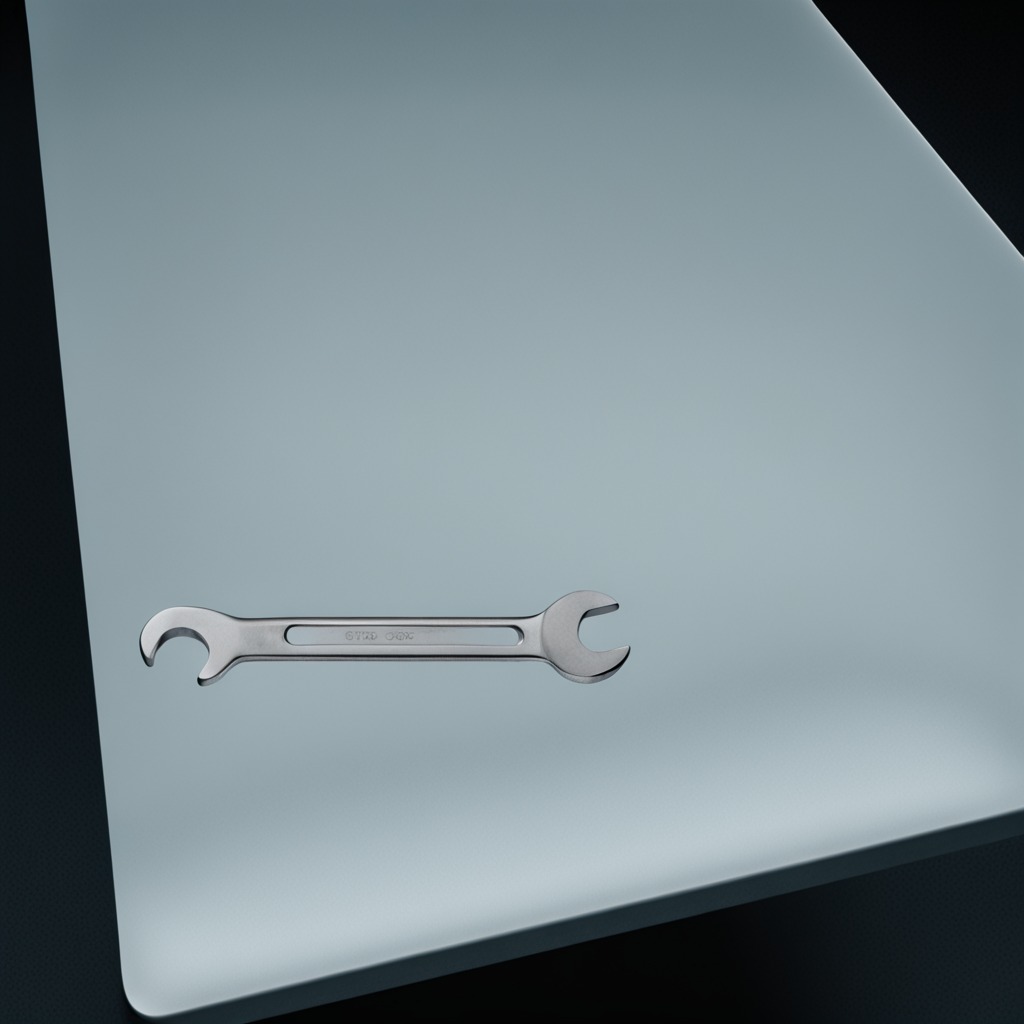
An wrench lies on a clean empty table in a railway signal maintenance room lit by harsh overhead fluorescents.